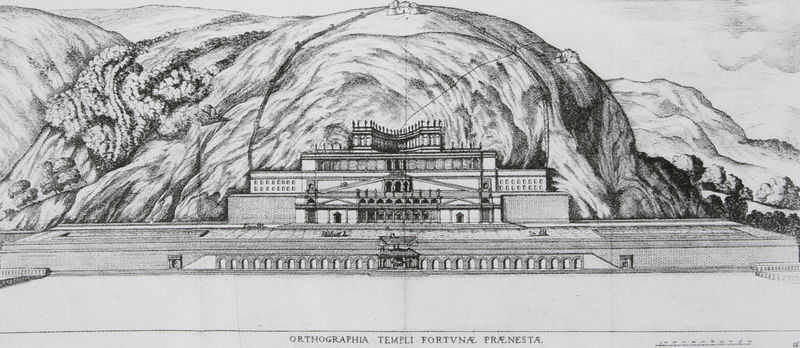
Titel: Rekonstruktion des Heiligtums der Fortuna, Palestrina
Künstler: Domenico Castelli
Standort: viele Standorte
Institution: Seriendruck
Schlagwörter: baum, berg, felsen, himmel, wasser, weiß, wolken, bäume, landschaft, see, stadt, fenster, grau, hintergrund, schwarz, skizze, straße, säule, säulen, vordergrund, zeichnung, anlage, dach, gebäude, haus, park, schloss, weg, wolke, zaun, architektur, weit, häuser, hügel, natur, brücke, büsche, flach, sträucher, tal, wald, anhöhe, rund, garten, holzschnitt, schrift, ansicht, fassade, berge, fels, gebirge, gipfel, hang, steilhang, giebel, mauer, graphik, hecke, hof, platz, pilaster, figuren, rundbogen, querformat, treppen, könig, symmetrie, stufen, monumental, tor, zinnen, bögen, eingang, eingänge, außen, antike, burg, palast, balustrade, festung, draußen, druck, schnitt, schwarzweiss, stich, text, beschriftung, bleistift, entwurf, göttin, arkaden, rom, tore, villa, karte, fluchtpunkt, antik, rundbögen, wäldchen, geschosse, plan, ballustrade, tempel, heiligtum, rampen, breit, kupferstich, stockwerke, bau, herscher, bergmassiv, römisch, grabmal, monument, ägypten, rekonstruktion, tempelanlage, massstab, aufriss, latein, tempelbau, langbau, masstab, schirft, architekturskizze, schlosspark, sälen, terassen, schlossgarten, abgetreppt, bergwald, bergtal, fortuna, pierre de cortone, mehrgeschossig, bergfuss, fortunatempel, orthographia, praeneste, templi, b, praenestae, fortunae